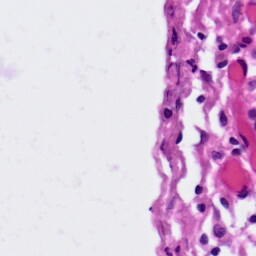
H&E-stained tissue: Lung